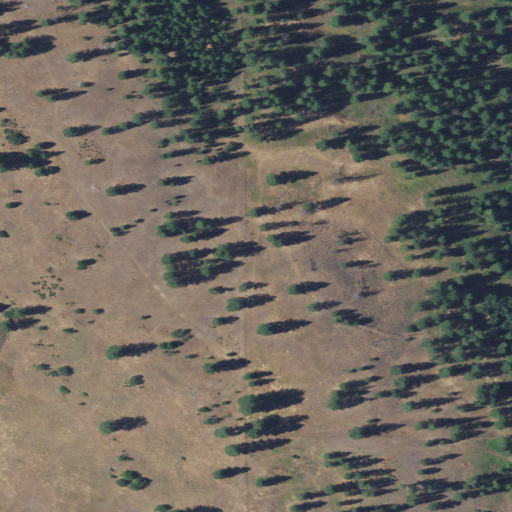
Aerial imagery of ridge(s) in Oregon named Mill Ridge containing grassland, evergreen forest, and shrub